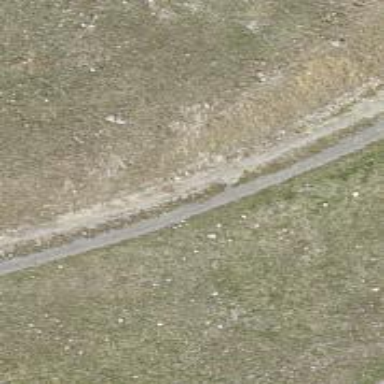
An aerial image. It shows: Gravel track with grade2 tracktype.